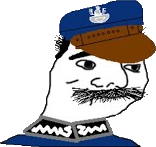
Label: 5_Boomer